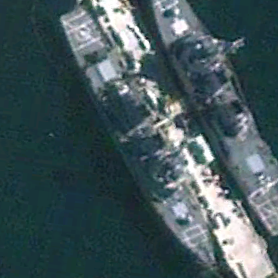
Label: destroyer